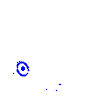
Particle: proton